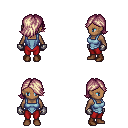
a pixel art fantasy rpg character, female body template, human, dark skin, blue vest, red pants, white blonde swoop hairstyle, metal gloves, brown shoes, four views (front, back, left, right), 2x2 character sprite sheet, small pixel art, hard edges, no anti-aliasing